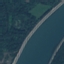
Land use / land cover: River